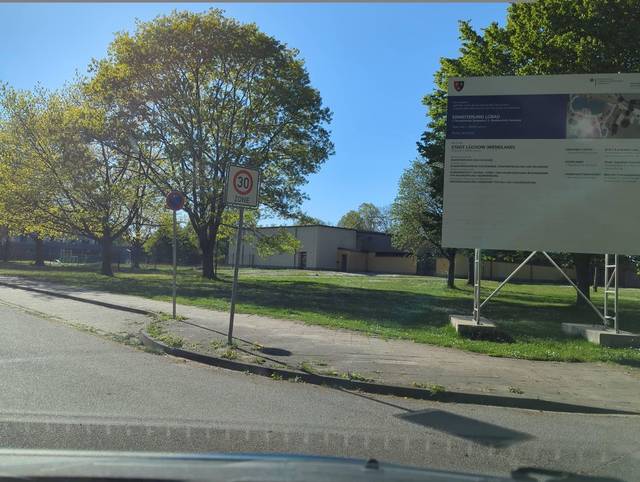
Region: Germany
Coordinates: 52.97, 11.147